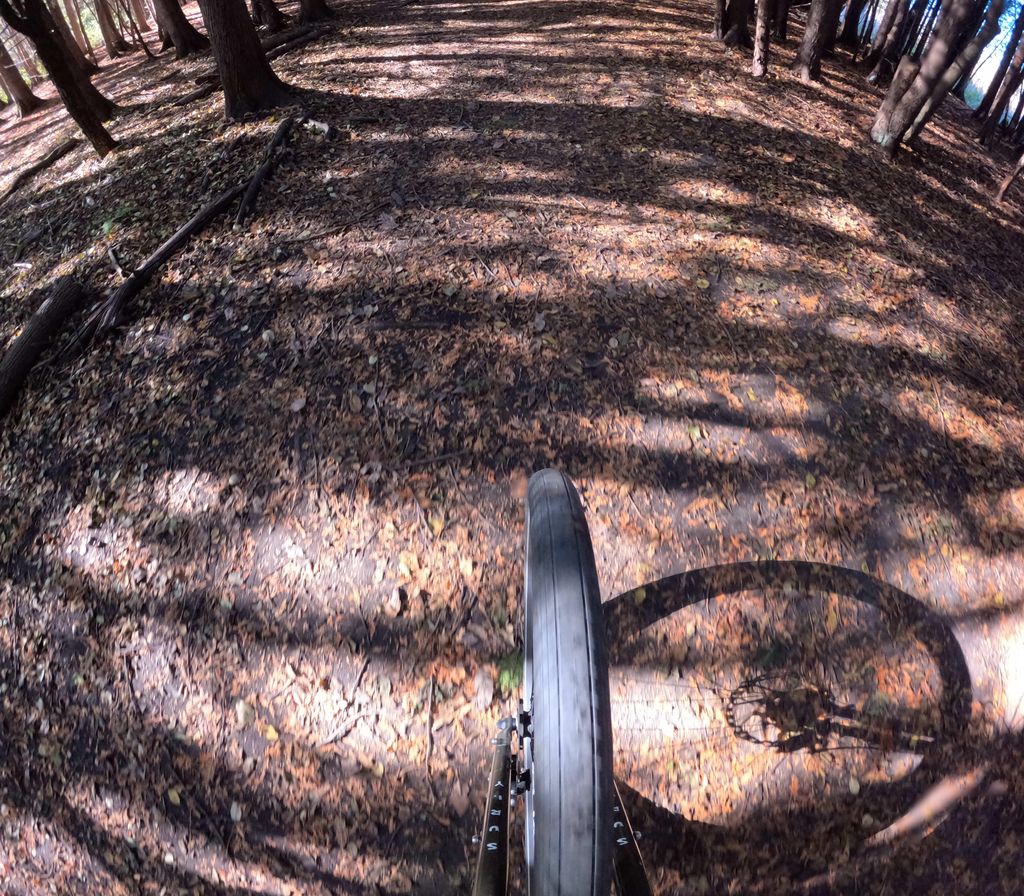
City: ottawa-gatineau